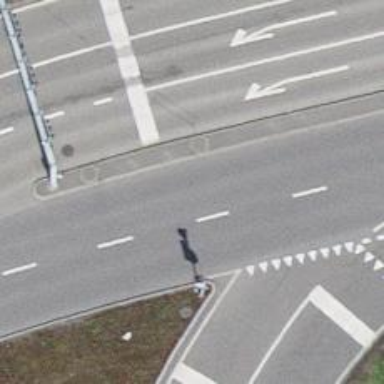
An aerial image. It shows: Road with traffic signals.